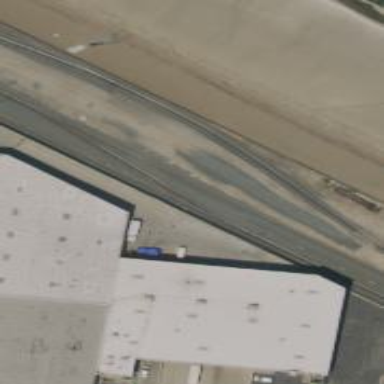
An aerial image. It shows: Railway siding for service.